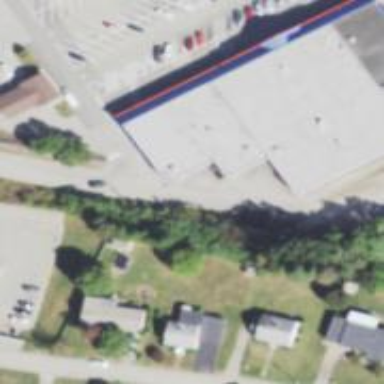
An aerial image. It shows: Supermarket located in building.